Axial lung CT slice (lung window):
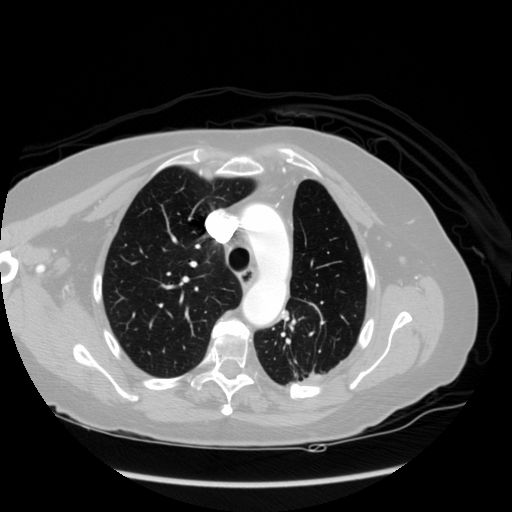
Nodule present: no